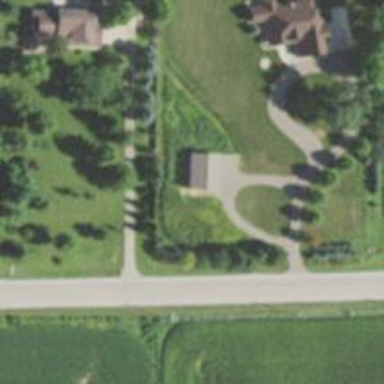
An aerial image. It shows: Driveway leading to service road.